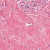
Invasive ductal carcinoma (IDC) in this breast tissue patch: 0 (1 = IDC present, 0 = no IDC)